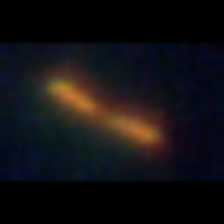
Taxon: Pennate
Group: Diatoms